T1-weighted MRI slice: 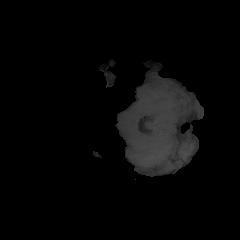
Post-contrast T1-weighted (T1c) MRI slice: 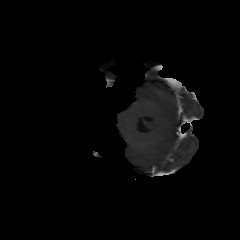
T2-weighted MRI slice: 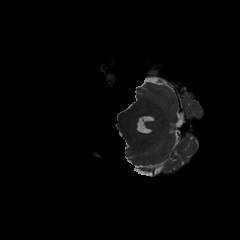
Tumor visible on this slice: no